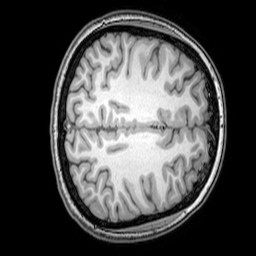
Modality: T1w
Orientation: axial
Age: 20
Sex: female
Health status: healthy
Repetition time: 0.081 s
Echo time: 0.037 s